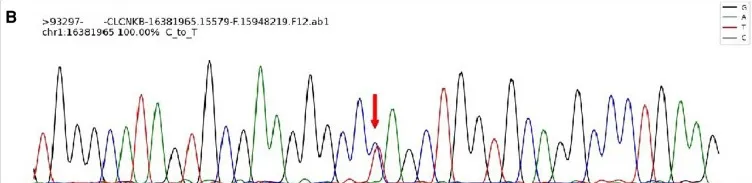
The sanger sequencing map of this patient's family. The patient's homozygous variation CLCNKB gene, which was c.1792C > T (p. And the sanger results of his parents.
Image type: pathology (immunostaining)